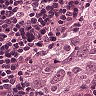
Metastatic tissue present: yes